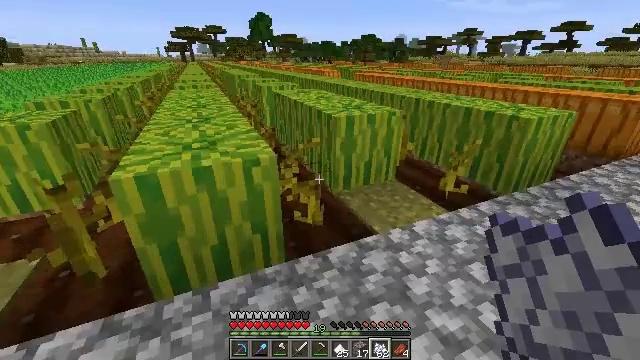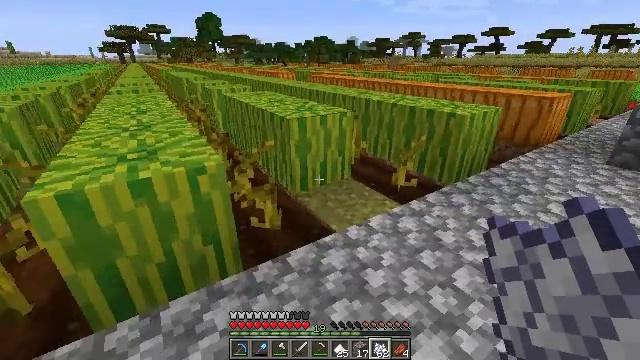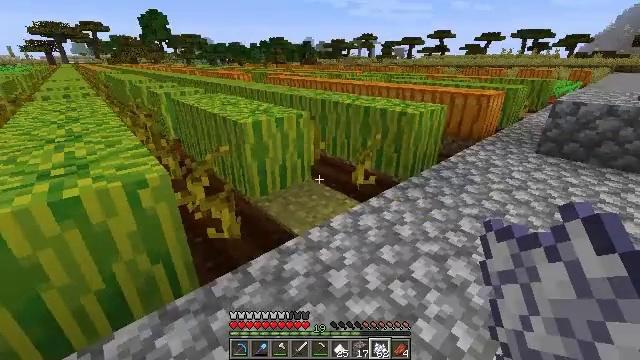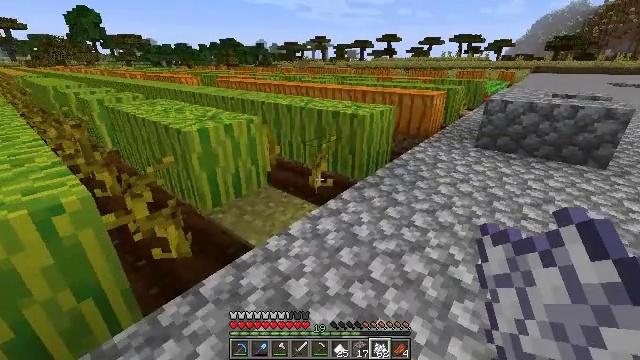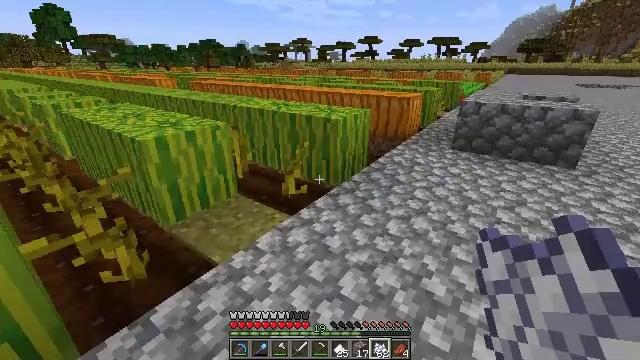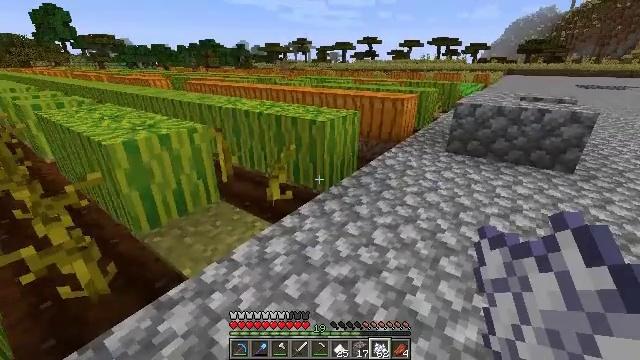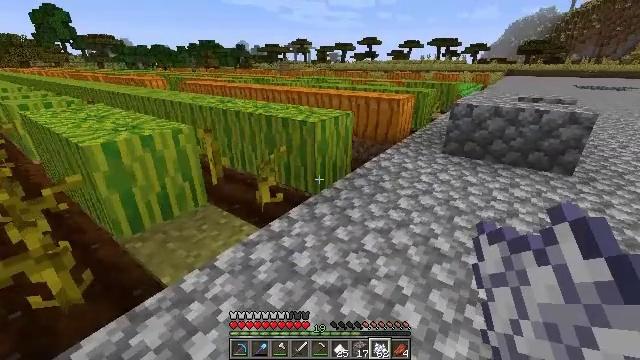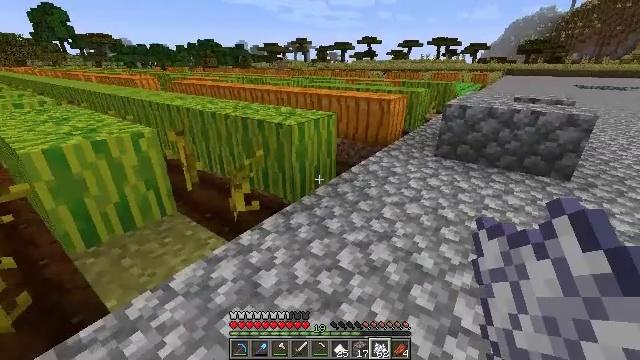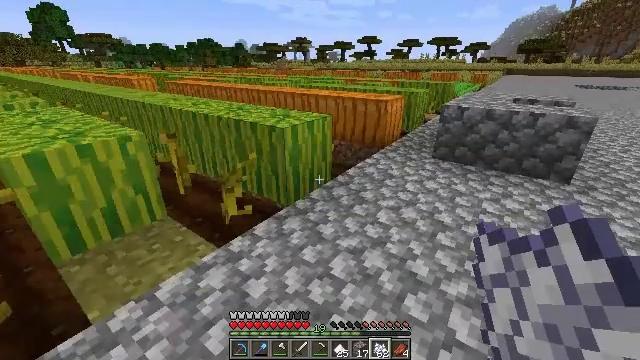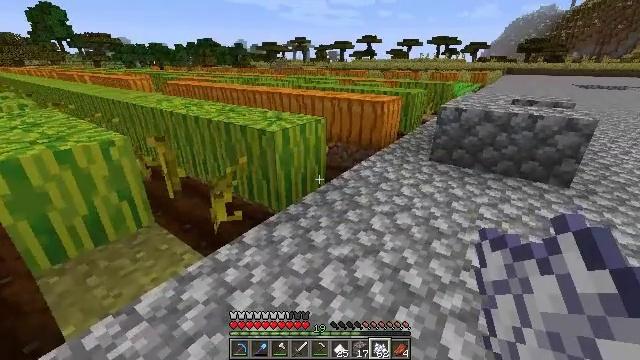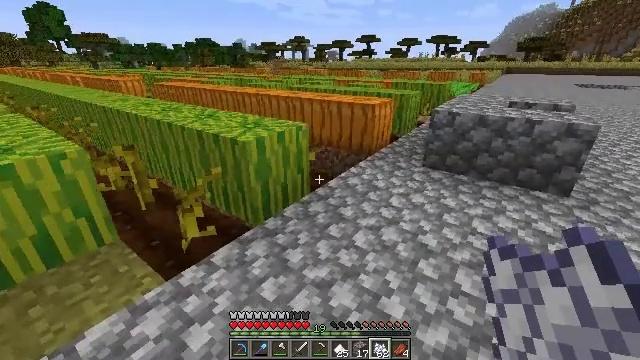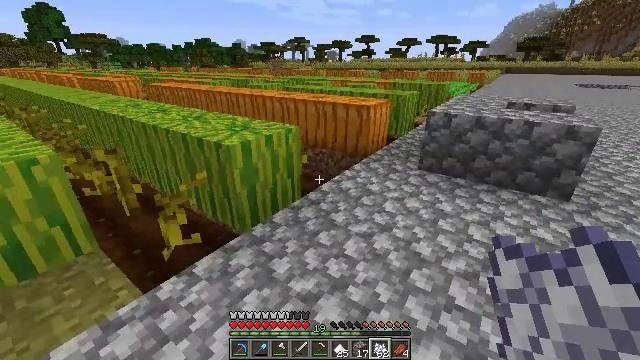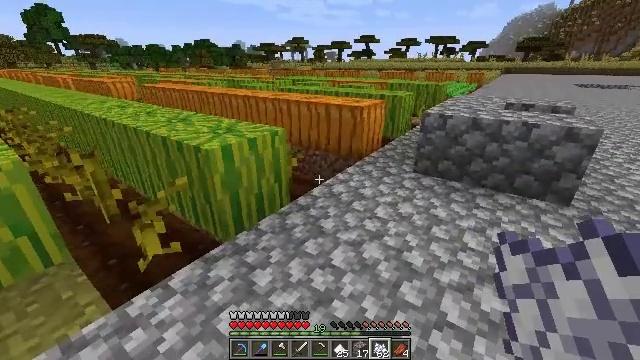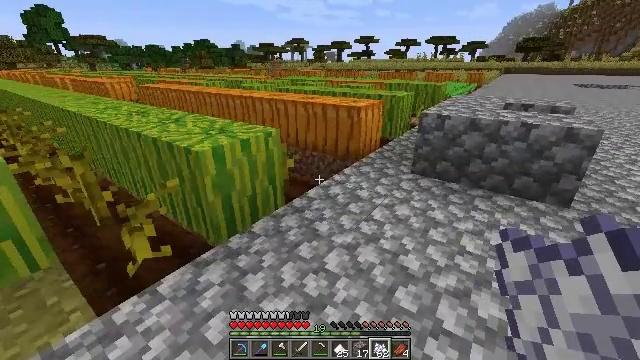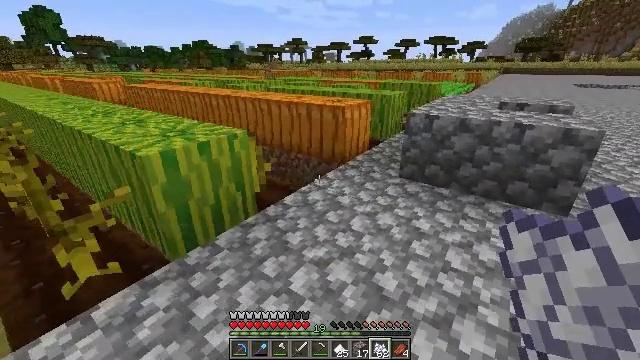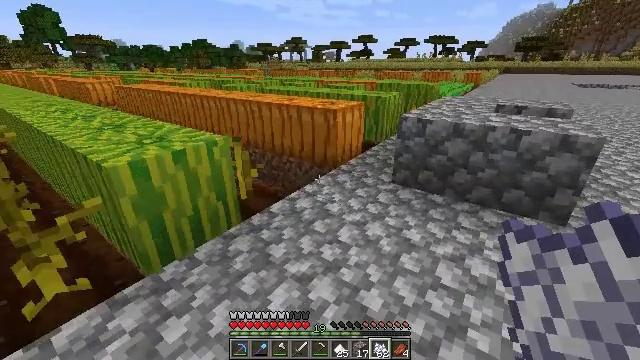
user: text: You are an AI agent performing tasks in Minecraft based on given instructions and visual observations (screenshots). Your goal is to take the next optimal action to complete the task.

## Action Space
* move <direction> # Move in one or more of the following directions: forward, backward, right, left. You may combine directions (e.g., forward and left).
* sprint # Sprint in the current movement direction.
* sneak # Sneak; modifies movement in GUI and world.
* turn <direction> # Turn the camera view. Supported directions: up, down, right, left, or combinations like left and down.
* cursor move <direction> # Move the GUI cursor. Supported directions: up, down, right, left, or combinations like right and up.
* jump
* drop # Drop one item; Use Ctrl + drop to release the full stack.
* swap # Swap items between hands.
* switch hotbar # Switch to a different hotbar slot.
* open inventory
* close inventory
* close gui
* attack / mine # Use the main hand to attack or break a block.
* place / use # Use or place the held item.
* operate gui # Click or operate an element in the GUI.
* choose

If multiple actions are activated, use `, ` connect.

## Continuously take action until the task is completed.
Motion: motion action
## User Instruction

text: Open a crafting table to create an item frame.
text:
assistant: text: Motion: move right, turn right
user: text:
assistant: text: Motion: move forward and move right, turn right
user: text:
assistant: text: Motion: move forward and move right, turn right
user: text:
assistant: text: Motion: move forward and move right, turn right
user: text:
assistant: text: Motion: move forward and move right
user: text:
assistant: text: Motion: move forward and move right
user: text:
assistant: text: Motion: move forward and move right
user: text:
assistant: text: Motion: move forward and move right
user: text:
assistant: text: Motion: move forward and move right
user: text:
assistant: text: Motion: move forward and move right
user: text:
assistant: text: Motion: move forward and move right
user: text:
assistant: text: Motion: move forward and move right
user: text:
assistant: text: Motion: move forward and move right
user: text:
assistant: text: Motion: move forward and move right
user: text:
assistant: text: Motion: move forward and move right
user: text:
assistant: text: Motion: move forward and move right
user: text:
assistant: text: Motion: move forward and move right, turn right
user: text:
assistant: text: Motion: move forward and move right, turn right and up
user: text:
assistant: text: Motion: move forward and move right, turn right and up
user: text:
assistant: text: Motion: move forward and move right, turn right
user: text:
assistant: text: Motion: move forward and move right, turn right
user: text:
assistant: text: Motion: move forward and move right
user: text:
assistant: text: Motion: move forward and move right
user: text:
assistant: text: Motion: move forward and move right
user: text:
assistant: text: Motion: move forward
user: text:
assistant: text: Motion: move forward
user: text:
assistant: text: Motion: move forward
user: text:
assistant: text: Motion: move forward
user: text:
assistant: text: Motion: move forward, turn right
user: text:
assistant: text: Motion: move forward and move right, turn right